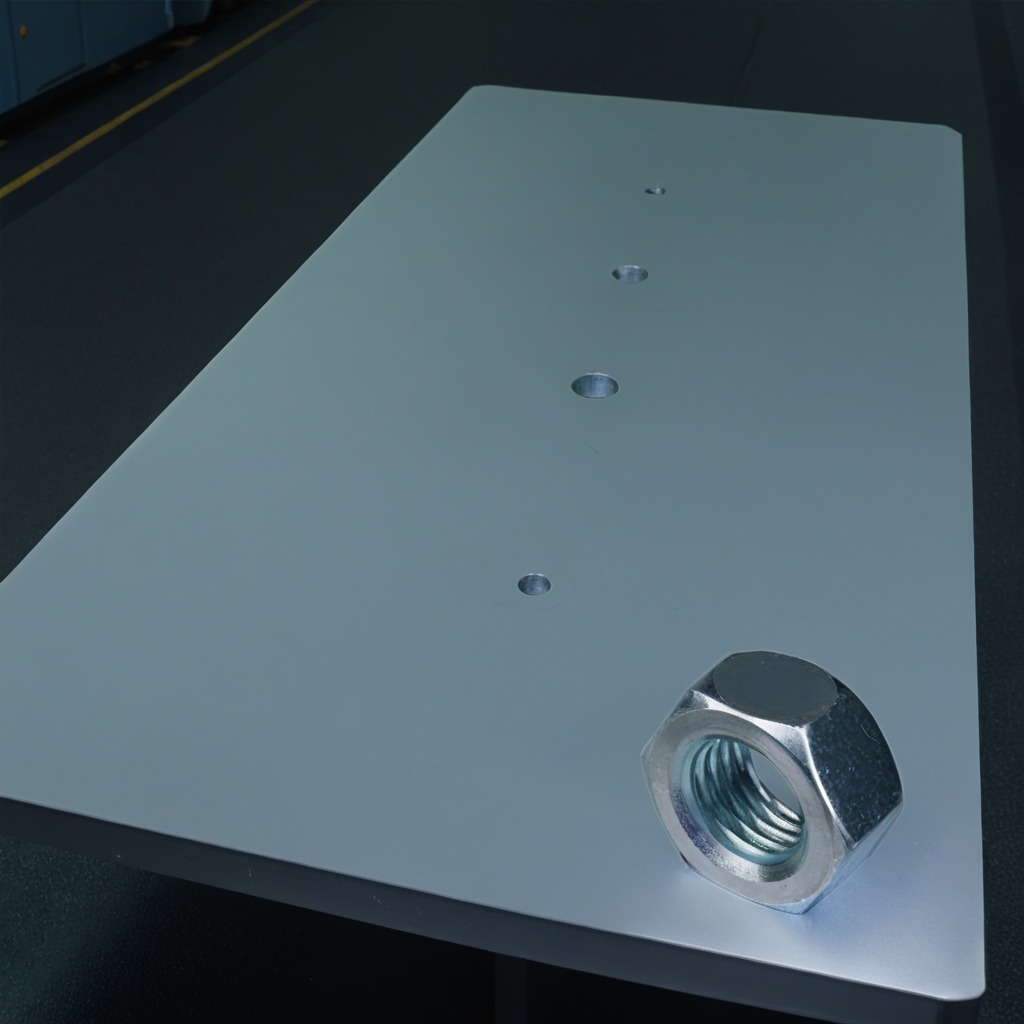
A metal nut is lying on a clean empty table in a railway signal maintenance room lit by harsh overhead fluorescents photorealistic surface textures crisp shadows high dynamic range